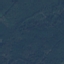
Label: Forest